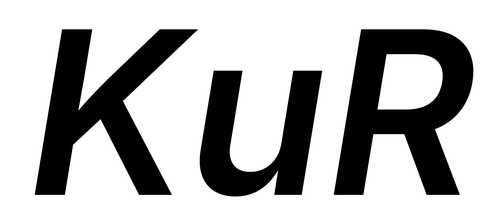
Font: Inter-Italic_SemiBold_Italic